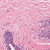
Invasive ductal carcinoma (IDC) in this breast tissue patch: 0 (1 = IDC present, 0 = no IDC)